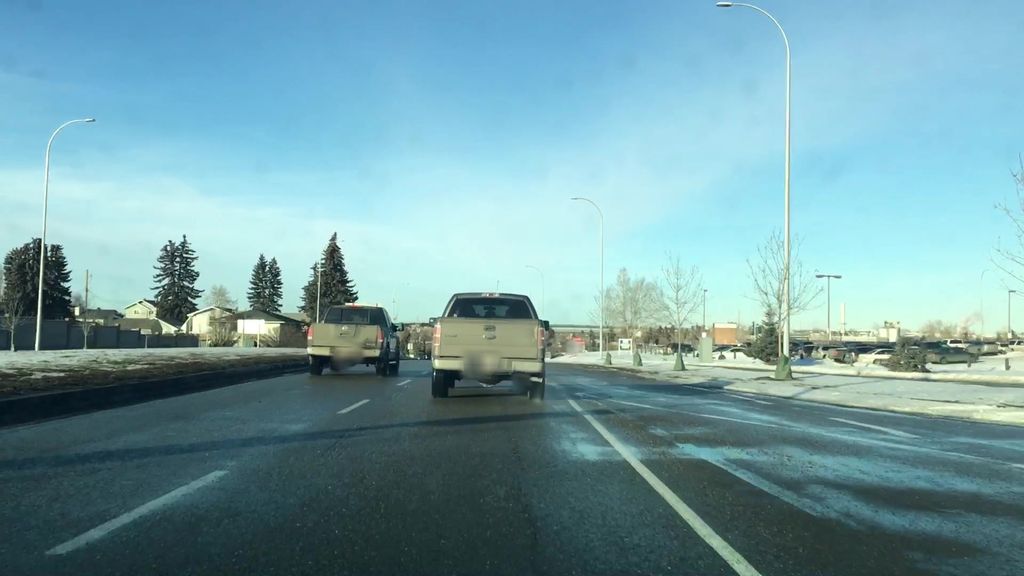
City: calgary